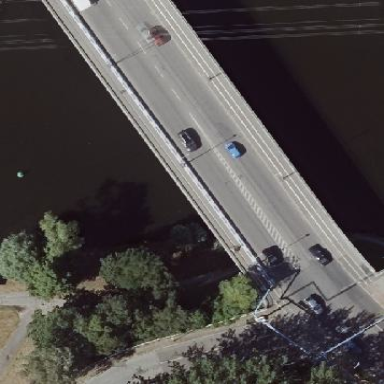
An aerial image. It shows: Architectural bridge with arched structure.